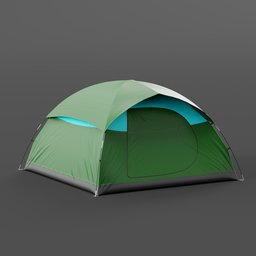
Label: architecture